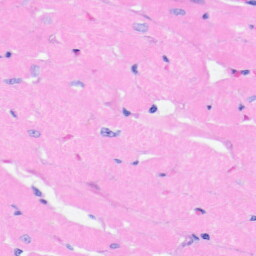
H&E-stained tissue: Heart